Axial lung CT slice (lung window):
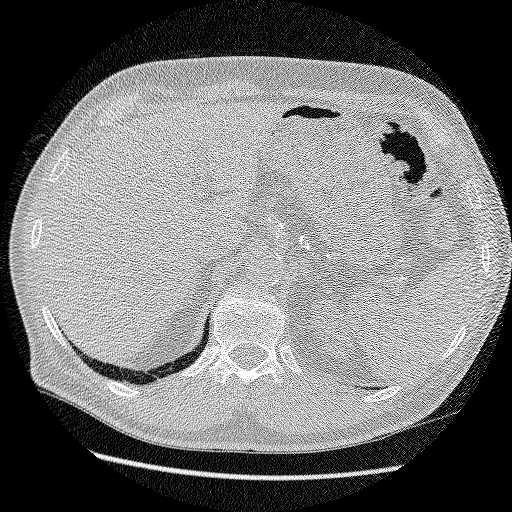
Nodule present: no